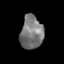
Tissue: skin
Cell type: Epithelial cells
Senescence score: 0.2791
Nuclear area (px): 734
Mean DAPI intensity: 121.658